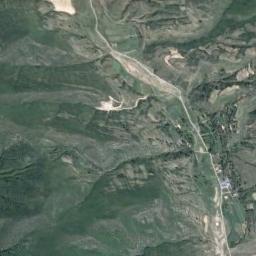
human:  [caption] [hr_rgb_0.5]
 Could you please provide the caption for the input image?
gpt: The mountain is uneven and rough .

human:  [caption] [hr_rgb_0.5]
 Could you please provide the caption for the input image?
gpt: The folded mountain is covered with some vegetation and a road goes through the mountain .

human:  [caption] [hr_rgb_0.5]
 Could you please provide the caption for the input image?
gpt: There are many terraces on this mountain, And a white path crosses through the mountains .

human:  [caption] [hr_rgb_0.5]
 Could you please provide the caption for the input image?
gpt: The mountain is full of green plants with lines of bare land .

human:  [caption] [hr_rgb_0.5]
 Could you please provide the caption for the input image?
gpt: There are some green land and a river on the mountain .